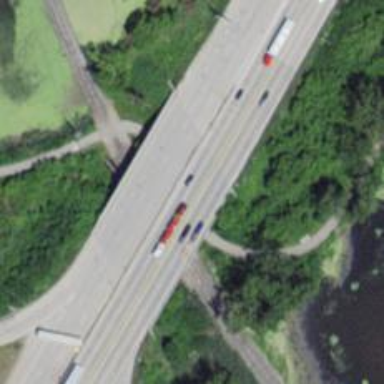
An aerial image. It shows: Bridge over motorway.